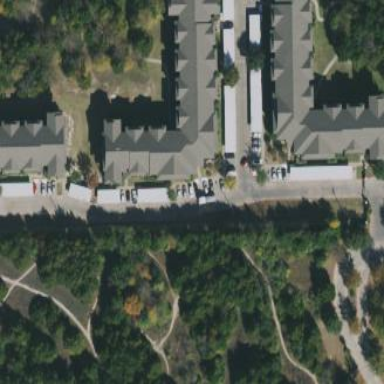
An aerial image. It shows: Image showing building with apartments.